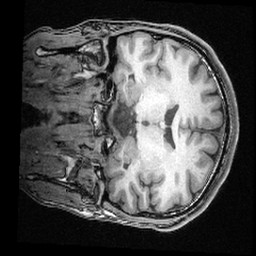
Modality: T1w
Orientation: coronal
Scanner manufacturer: ge
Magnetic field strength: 3 T
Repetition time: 0.008572 s
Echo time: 0.003384 s